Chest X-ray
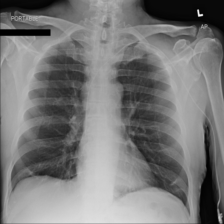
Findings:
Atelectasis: negative
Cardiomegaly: negative
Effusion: negative
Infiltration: negative
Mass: negative
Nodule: negative
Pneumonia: negative
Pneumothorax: negative
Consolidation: negative
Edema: negative
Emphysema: negative
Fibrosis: negative
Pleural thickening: negative
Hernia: negative